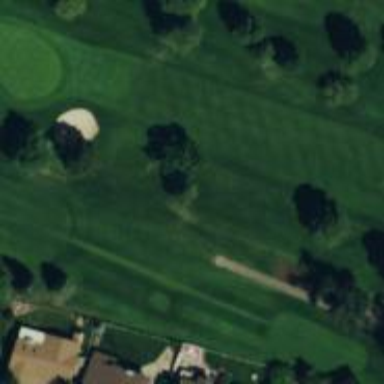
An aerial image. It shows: Track that serves as Golf Cart path.